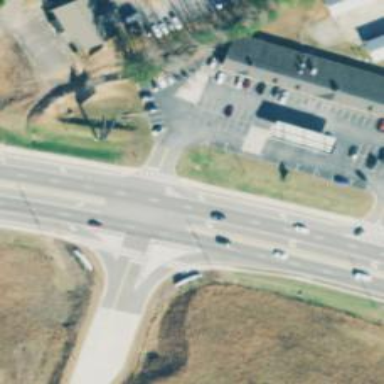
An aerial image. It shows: Marked crossing on the road.